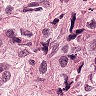
Metastatic tissue present: yes